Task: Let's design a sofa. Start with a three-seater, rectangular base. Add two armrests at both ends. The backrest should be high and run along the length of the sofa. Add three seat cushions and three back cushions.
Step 168:
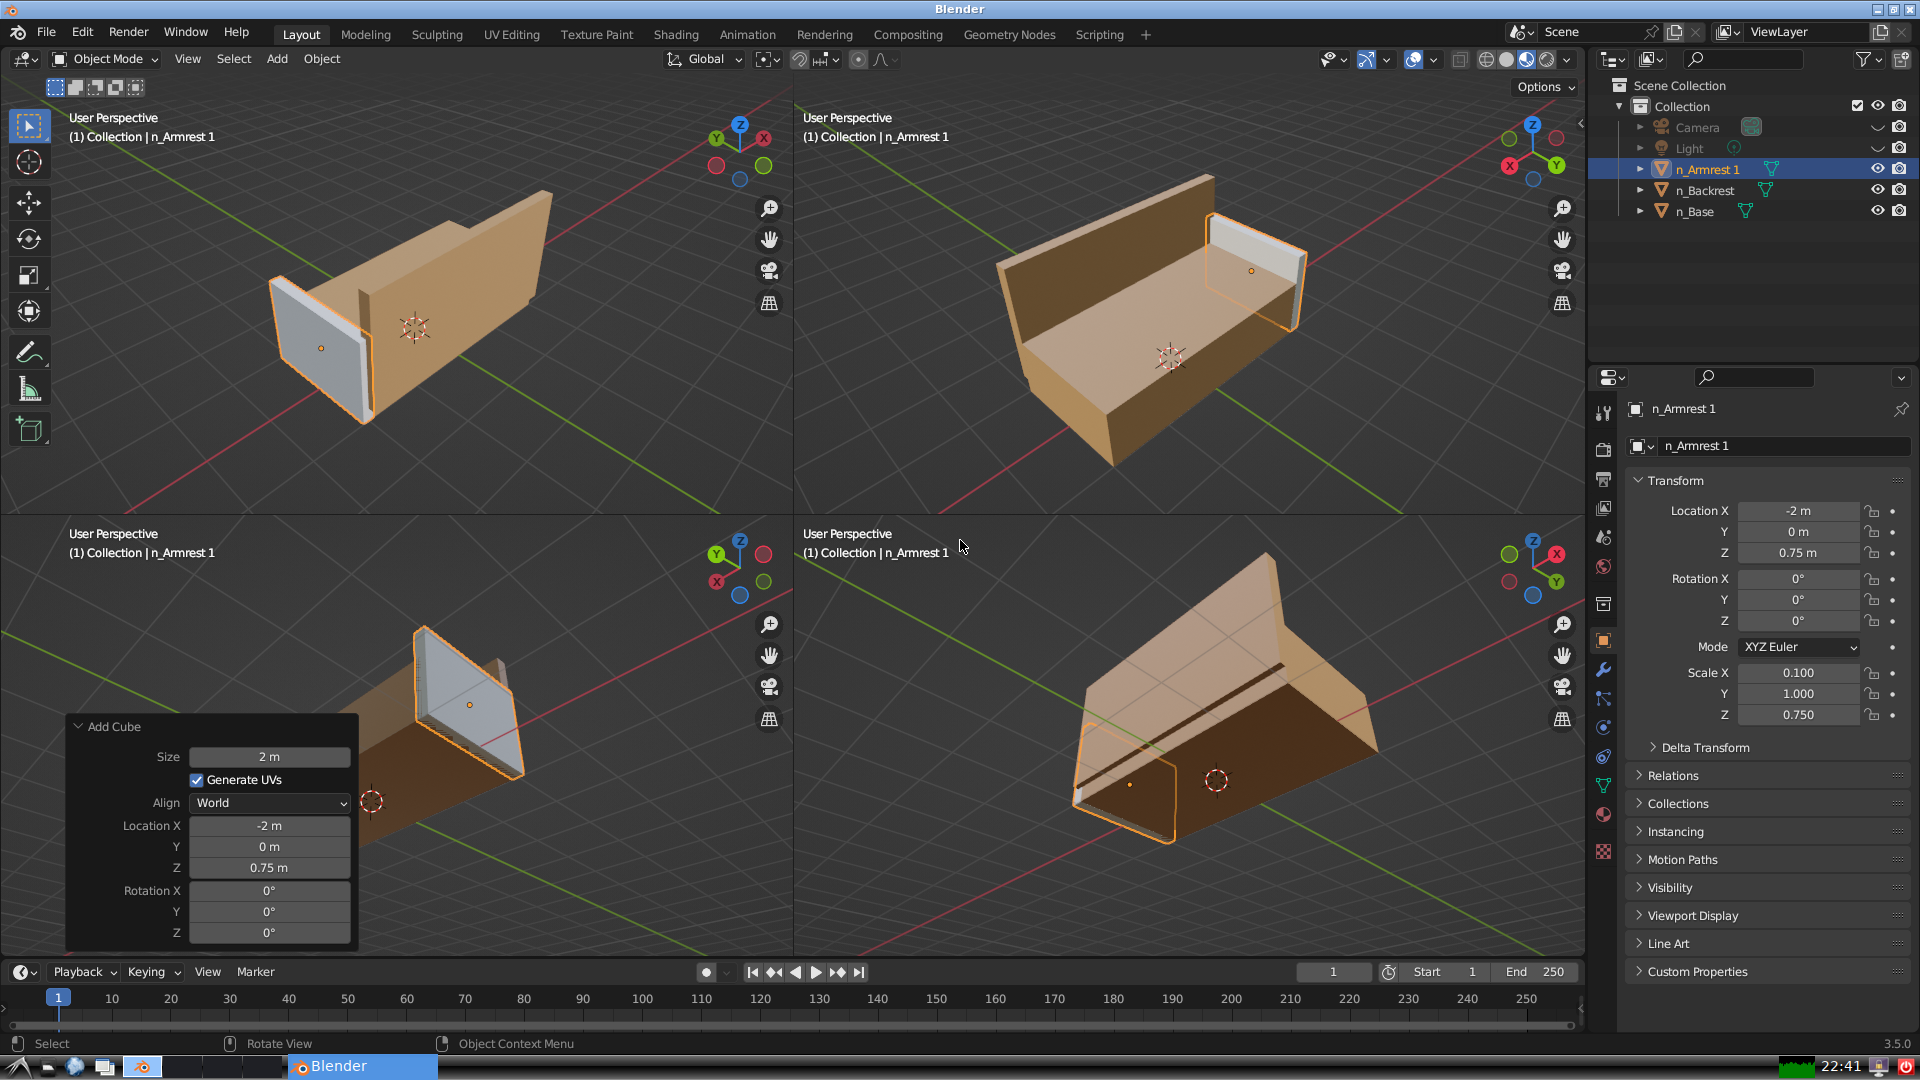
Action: {"key_press": ['Ctrl, Home']}